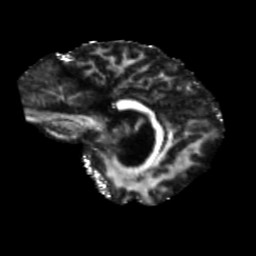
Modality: FA
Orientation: sagittal
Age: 60
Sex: female
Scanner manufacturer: siemens
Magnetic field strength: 3 T
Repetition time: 5.47 s
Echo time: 0.0854 s